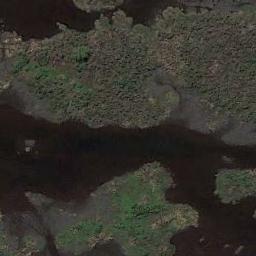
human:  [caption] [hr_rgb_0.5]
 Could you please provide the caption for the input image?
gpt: The river surface in a wetland is covered with large green and brown mixed dense vegetation .

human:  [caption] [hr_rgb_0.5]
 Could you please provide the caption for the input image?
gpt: The wetland consists of dry and green plants and water .

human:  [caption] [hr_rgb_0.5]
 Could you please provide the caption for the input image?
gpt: There are small creeks in the middle of this wetland .

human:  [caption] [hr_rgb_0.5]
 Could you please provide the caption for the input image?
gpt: Many waters of different sizes and shapes are surrounded by wetlands .

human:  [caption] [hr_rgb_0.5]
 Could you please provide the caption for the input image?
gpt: There are many green plants and water areas on the wetland .